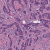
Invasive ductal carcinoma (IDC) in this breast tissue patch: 1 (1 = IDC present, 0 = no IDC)